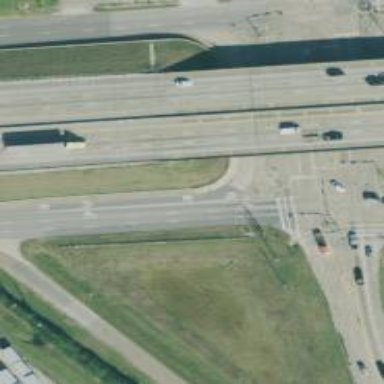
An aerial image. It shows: Secondary road with frontage road alongside.